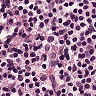
Metastatic tissue present: no